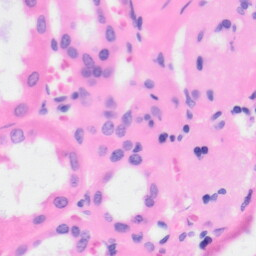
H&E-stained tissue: Kidney